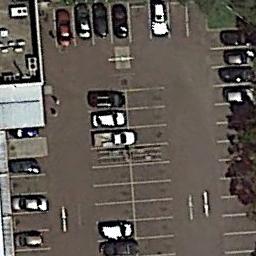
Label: parking_lot